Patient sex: F
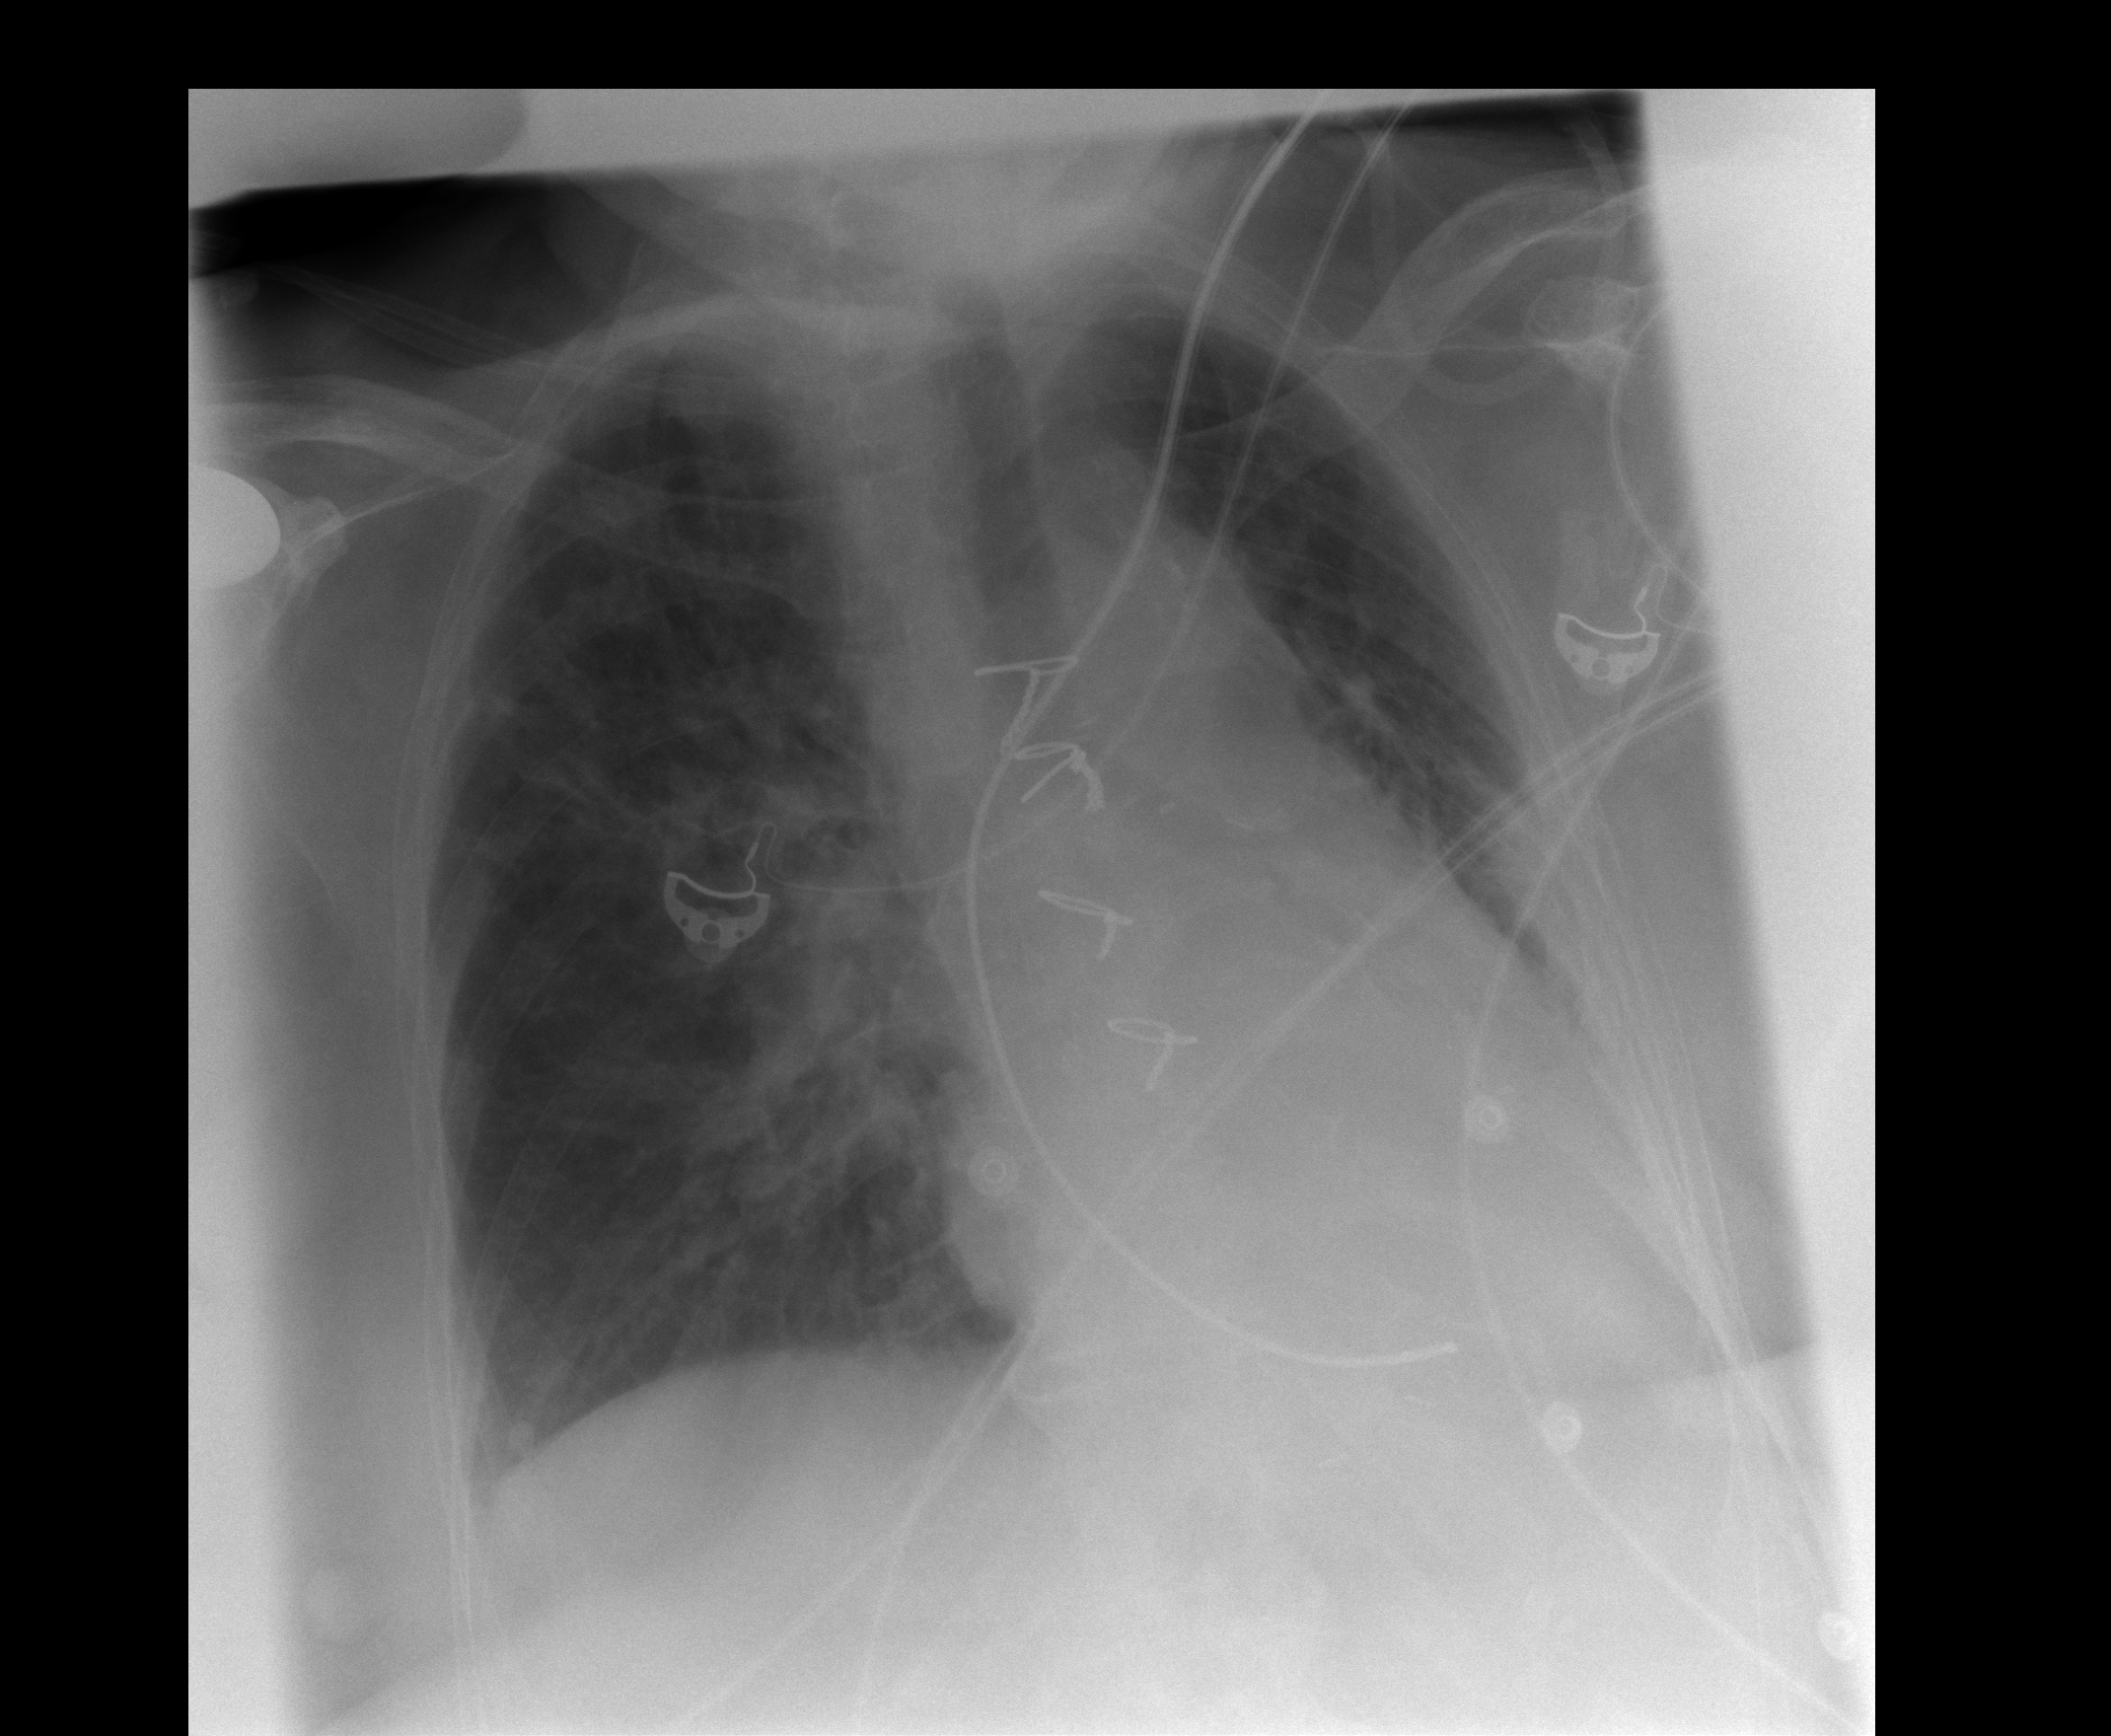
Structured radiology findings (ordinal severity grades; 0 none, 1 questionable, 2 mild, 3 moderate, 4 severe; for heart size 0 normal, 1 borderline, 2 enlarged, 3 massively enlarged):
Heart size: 2
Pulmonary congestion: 2
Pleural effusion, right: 0
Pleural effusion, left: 2
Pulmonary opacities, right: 2
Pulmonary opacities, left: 0
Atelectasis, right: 2
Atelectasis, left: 2